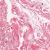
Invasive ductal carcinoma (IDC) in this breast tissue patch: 0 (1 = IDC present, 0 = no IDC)